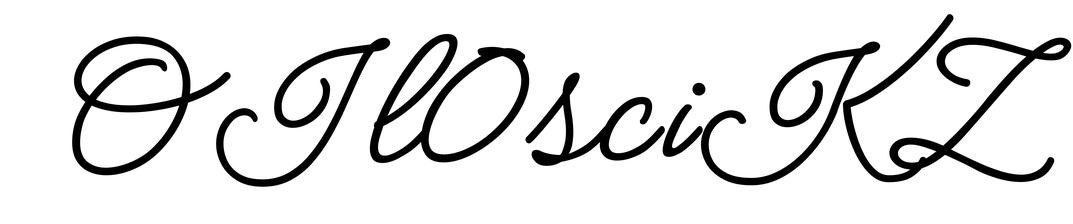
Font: MeowScript-Regular